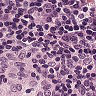
Metastatic tissue present: no